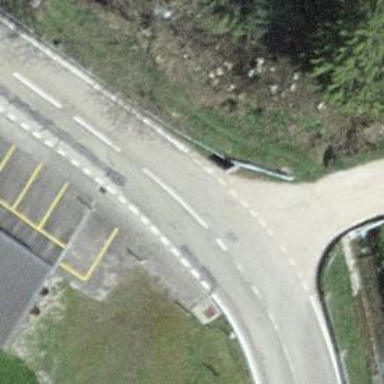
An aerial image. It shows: Secondary road with asphalt surface.